Question: '''
void MERGE(String[]A, int p, int q, int r) {
int n1 = q - p + 2;
int n2 = r - q + 1;
String[] L = new String[n1];
String[] R = new String[n2];
int i,j;
for (i = 0; i < L.length; i++) {
L[i] = A[p+i];
}
for (j = 0; i < R.length; j++) {
R[j] = A[q+j+1];
}
L[n1-1] = "";
R[n2-1] = "";
i = 0;
j = 0;
for (int k = p; k <= r; k++) {
if (L[i].compareToIgnoreCase(R[j]) < 0) {
A[k] = L[i];
i++;
}
else {
A[k] = R[j];
j++;
}
}
}
public void MERGE_SORT(String[] A, int p, int r) {
if (p < r) {
int q = (p+r)/2;
MERGE_SORT(A, p, q);
MERGE_SORT(A, q+1, r);
MERGE(A, p, q, r);
}
}
'''
This algorithm was originally for integers this how I changed it to sort strings. I get a NullPointerException. The problem seems to be at the compareToIgnoreCase() line. is this even how you implement mergesort for strings?

'''
public static void main(String[] args) {
String[] sA = {"Jack", "John", "Mike", "Moss", "Xo"};
Sort ob = new Sort();
ob.MERGE_SORT(sA, 0, sA.length - 1);
}
'''
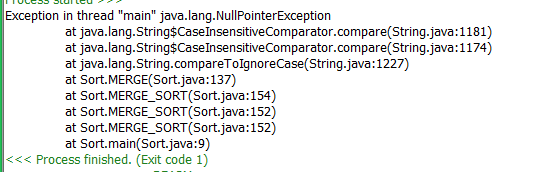
Answer: The second for-loop in method 'MERGE' uses the wrong variable 'i' (instead of 'j') for checking the upper bound ('i < R.length'). It should be:
'''
for (j = 0; j < R.length; j++) {
R[j] = A[q+j+1];
}
'''
Apart from that, there are two other issues in the code:
(1) The for-loops for initializing L and R should run to 'L.length - 1' respectively 'R.length - 1':
'''
for (i = 0; i < L.length - 1; i++) {
L[i] = A[p + i];
}
for (j = 0; j < R.length - 1; j++) {
R[j] = A[q + j + 1];
}
'''
(2) You are using a sentinel in L and R at the last place to guarantee that the merging for-loop never exceeds the arrays. This sentinel should be larger than the largest possible value in the array. In case of an 'int[]' this could be 'Integer.MAX_VALUE' (which is just as large as the largest possible element, but this might be acceptable). But as you have arrays of 'String', you'd need the largest possible 'String' value. You are using the empty String ('""') instead, which is the smallest possible 'String':
'''
L[n1 - 1] = "";
R[n2 - 1] = "";
'''
For testing, you can use something like '"ZZZ"', but you should rewrite the merging algorithm to work without sentinel:
'''
L[n1 - 1] = "ZZZ";
R[n2 - 1] = "ZZZ";
'''